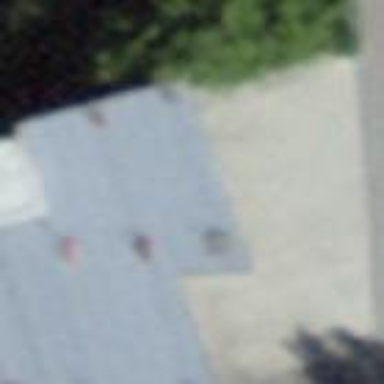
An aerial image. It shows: Group of garages.